Question: The idea of this python program is to scrape recipes from a food website and output the recipes in a tkinter GUI when clicking the button. I have already applied the scrollbar to the GUI but it is not working as it should. I have already tried many ways but I did not succeed so I decided to ask help from the stack overflow community. I am new to tkinter so sorry for asking help for possibly a silly problem.
The code so far:
'''
import tkinter as tk
from tkinter import Scrollbar
root = tk.Tk()
root.title('Italian-recipes')
height=600
width=895
canvas = tk.Canvas(root, height=height, width=width)
canvas.pack()
background_image = tk.PhotoImage(file='food.png')
background_label = tk.Label(root, image=background_image)
background_label.place(relwidth=1, relheight=1)
lower_frame = tk.Frame(root, bg='#80c1ff', bd=5)
lower_frame.place(relx=0.5, rely=0.25, relwidth=0.75, relheight=0.6, anchor='n')
frame = tk.Frame(root, bg='#AFF9A9', bd=5)
frame.place(relwidth=0.75, relheight=0.1, relx=0.5, rely=0.1, anchor='n')
button = tk.Button(frame, text='Enter food or ingredient', font=40, command=lambda:
test_function(entry.get()))
button.place(relx=0.55, relwidth=0.45, relheight=1)
entry = tk.Entry(frame, font=40)
entry.place(relwidth=0.5, relheight=1)
listbox = tk.Listbox(lower_frame, justify='left', bd=4)
listbox.place(relwidth=1, relheight=1)
label = tk.Label(listbox, anchor='nw', justify='left', bd=4)
label.place(relwidth=1, relheight=1)
scrollbar = Scrollbar(listbox, orient="vertical")
scrollbar.pack( side = 'right', fill = 'y' )
root.mainloop()
'''

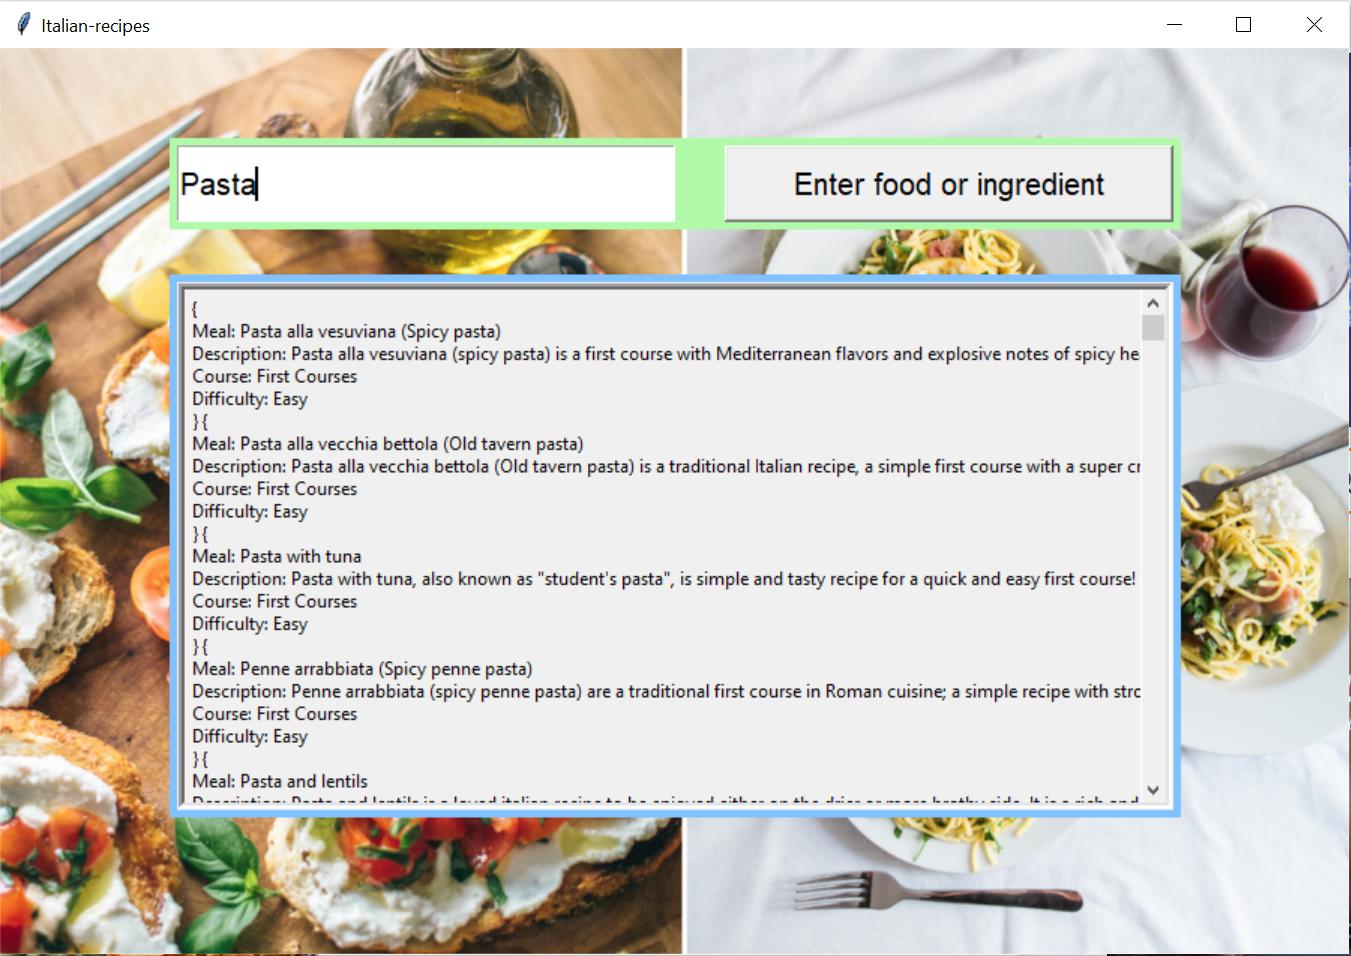
Answer: I did it with a textfield, that you can see how it work. Change it back to your listbox
'''
import tkinter as tk
from tkinter import Scrollbar
root = tk.Tk()
root.title('Italian-recipes')
height=600
width=895
canvas = tk.Canvas(root, height=height, width=width)
canvas.pack()
lower_frame = tk.Frame(root, bg='#80c1ff', bd=5)
lower_frame.place(relx=0.5, rely=0.25, relwidth=0.75, relheight=0.6, anchor='n')
frame = tk.Frame(root, bg='#AFF9A9', bd=5)
frame.place(relwidth=0.75, relheight=0.1, relx=0.5, rely=0.1, anchor='n')
scrollbar = Scrollbar(lower_frame, orient="vertical")
scrollbar.pack( side = 'right', fill = 'y' )
listbox = tk.Text(lower_frame, yscrollcommand=scrollbar.set, bd=4)
listbox.pack(fill="both", expand="yes")
scrollbar.configure(command=listbox.yview)
root.mainloop()
'''